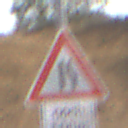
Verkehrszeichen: EinseitigVerengteFahrbahnRechts
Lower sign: LaengeEinerStrecke3
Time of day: MorningAfternoon
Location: Outdoor (Nature)
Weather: PartlyCloudy
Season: NotSpecified
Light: Natural